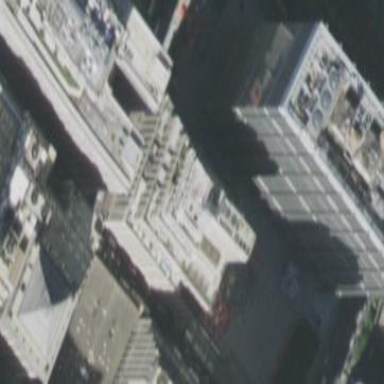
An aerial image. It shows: Building with flat concrete roof.